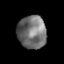
Tissue: prostate
Cell type: NK cells
Senescence score: 0.353
Nuclear area (px): 926
Mean DAPI intensity: 112.664